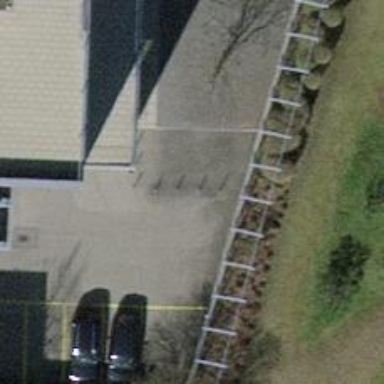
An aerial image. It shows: Bollard barrier.